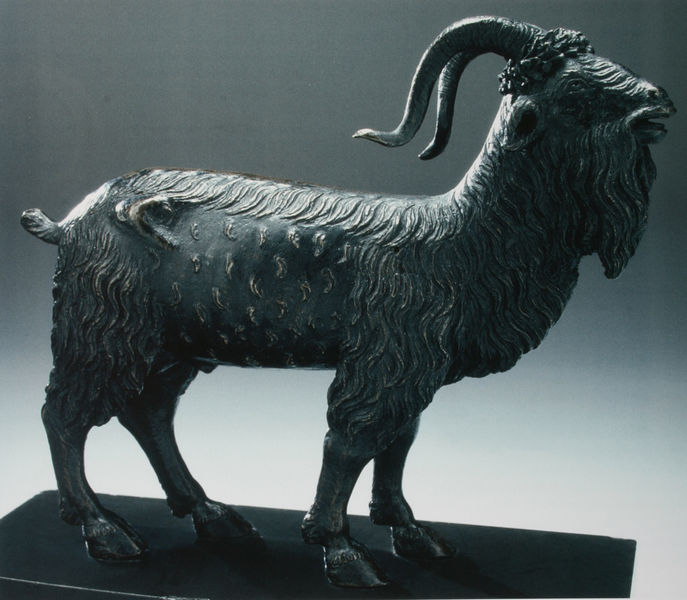
Titel: Widder
Künstler: Andrea Riccio
Standort: Rom
Institution: Museo Nazionale del Palazzo di Venezia
Schlagwörter: dunkel, körper, schatten, weiß, bar, geschwungen, grau, haar, hell, holz, licht, mund, nase, ohr, profil, rücken, schwarz, stirn, tier, muster, bart, augen, sockel, stehen, stein, hals, horn, vieh, boden, auge, figur, haare, locken, ohren, rechts, skulptur, statue, beine, fell, huf, hufe, schwanz, bein, farbig, fels, formen, wolle, büste, aufrecht, metall, bauch, bronze, plastik, platte, plinthe, podest, knie, ziegenbart, foto, fotografie, photographie, eisen, messing, offen, schaf, antike, lende, oberfläche, form, lockig, kupfer, gebogen, kranz, hufen, photo, zähne, real, schnauze, farbfoto, picasso, maul, hörner, basis, geweih, schütze, guss, bock, ziegenbock, ziege, erz, stummel, gegossen, klauen, schar, gems, flanken, widder, paarhufer, hörne, steinbock, vließ, farbfotografie, freistehend, blöken, schwarnz, fliess, stummelschwanz, schalke, mäh, stetz, tierstatue, steinbock bronzefigur sockel, meckern, geiler bock